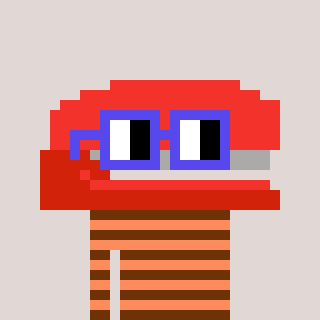
a pixel art character with square blue glasses, a stapler-shaped head and a peachy-colored body on a warm background